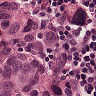
Metastatic tissue present: yes